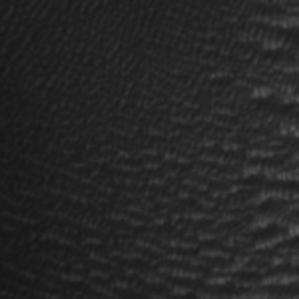
Label: frost